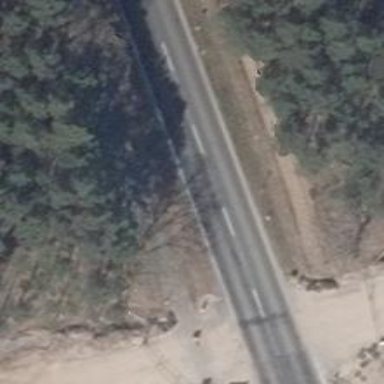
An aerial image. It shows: Secondary road with asphalt surface and lane markings.